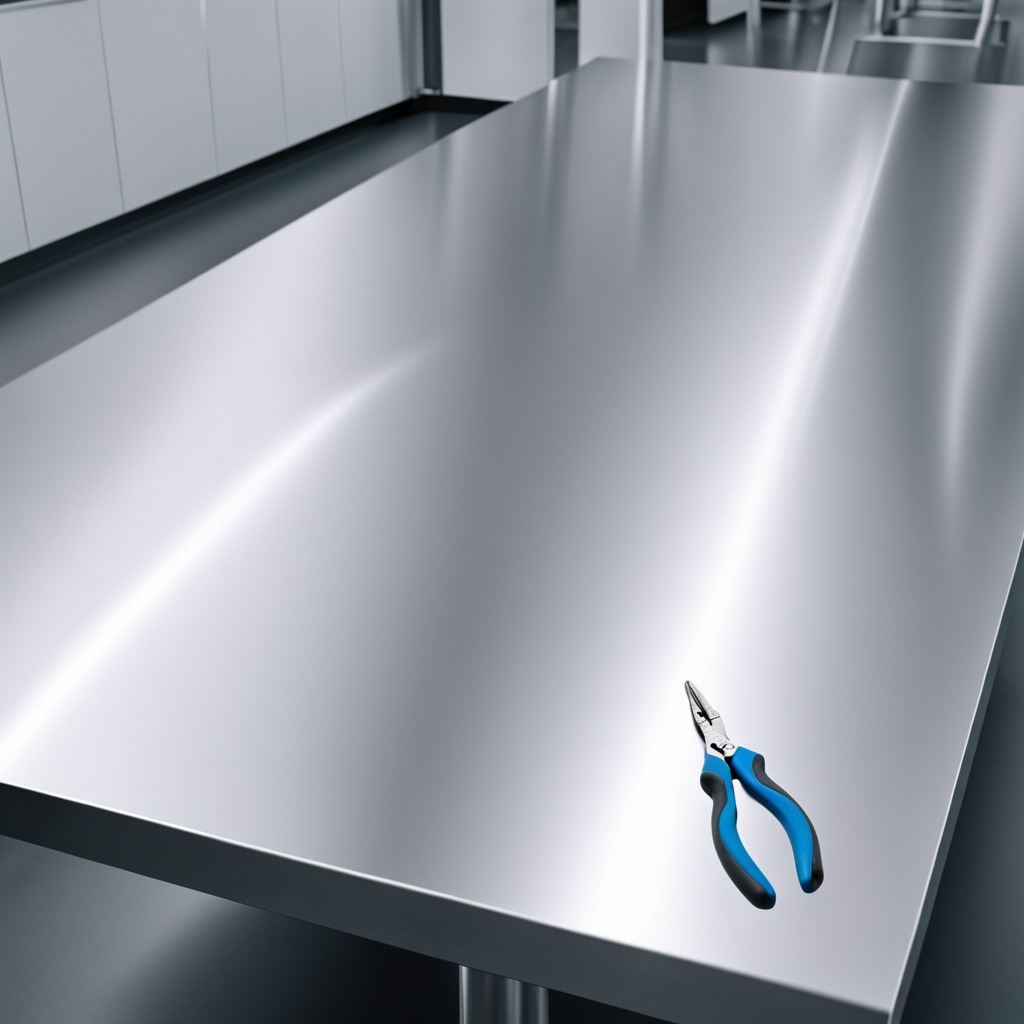
A plier is lying on the stainless steel table in a high-end prototyping lab.